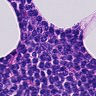
Metastatic tissue present: no